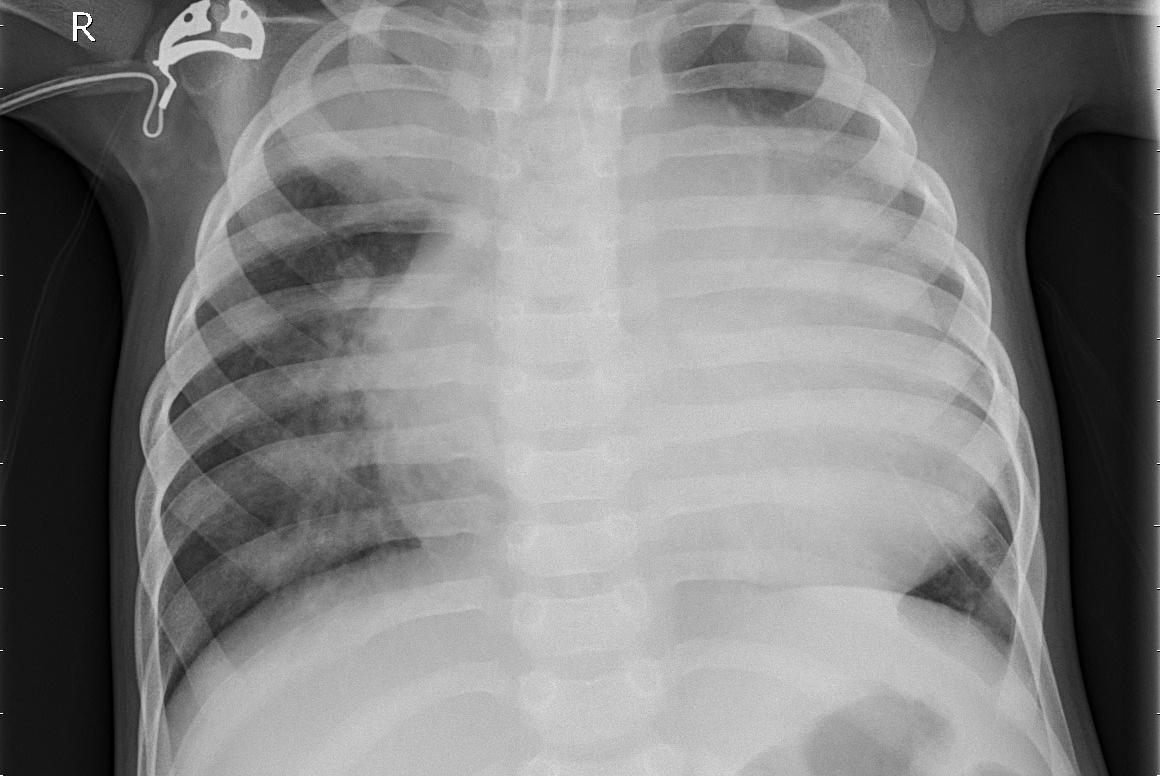
Diagnosis: PNEUMONIA